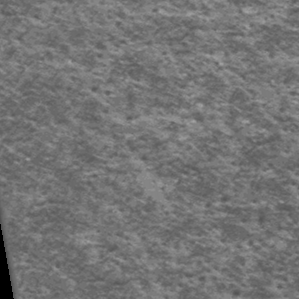
Label: frost